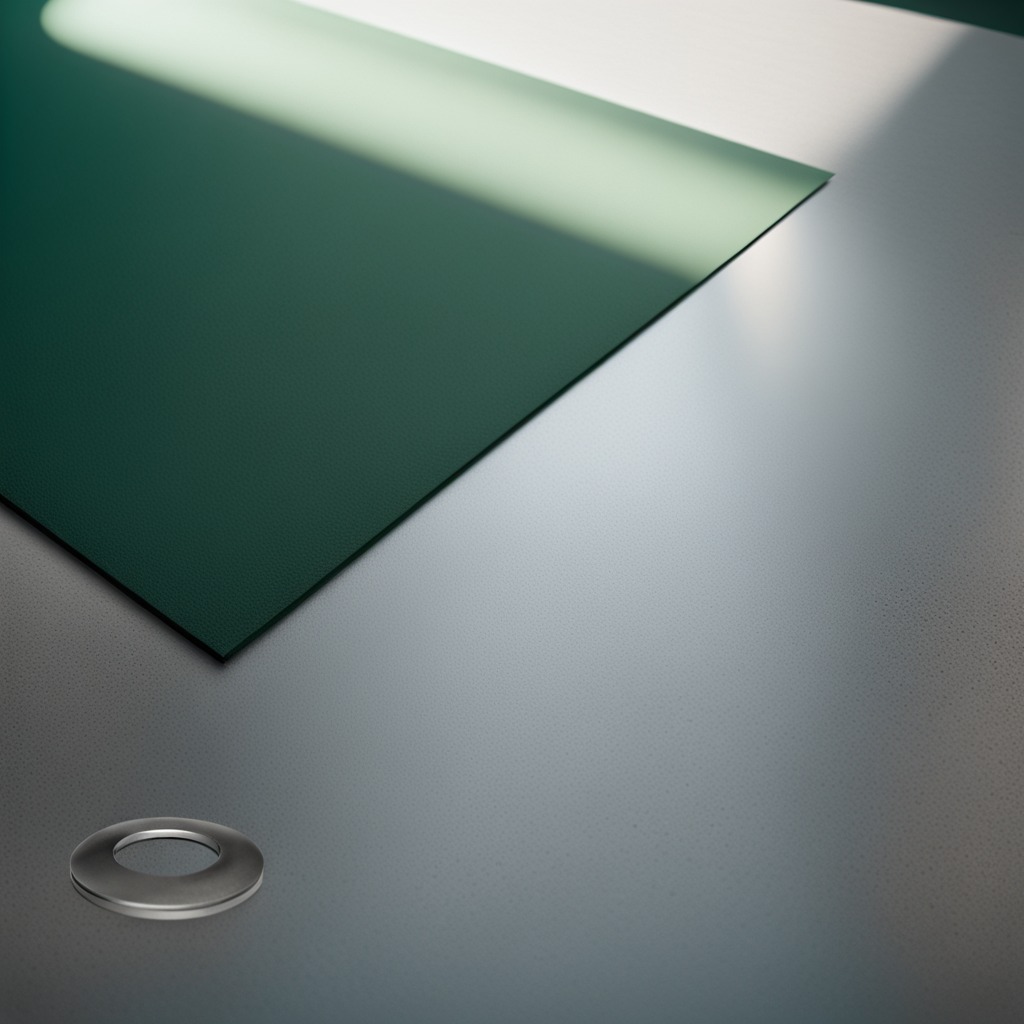
A flat metal washer lies on a clean granite tabletop covered with a green rubber mat inside a workshop under bright overhead lighting crisp shadows high clarity worn but beneath the mat